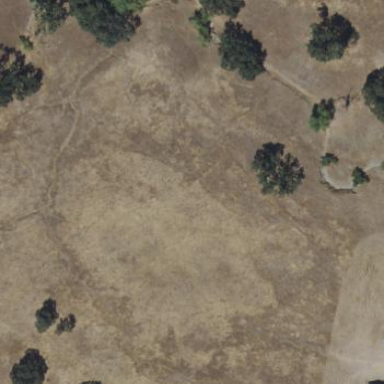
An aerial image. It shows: Meadow used as native pasture for crops.